Question: I have entity e.g. 'Product' which aggregates other entities such as 'Category'. Those entities can also aggregate other entities and so on. Now I need to test my queries to database.
For simple CRUD I would create mock of 'EntityManager'. But what if I have more complex query which I need to test for correct functionality. Then I probably need to persist entity (or more of them) and try to retrieve/update, whatever. I would also need to persist all entities on which my 'Product' depends.
I don't like such approach. What is the best way to test such queries?
Thanks for replies.
---
Update -- example
Lets assume following entity structure

This structure is maintained by JPA implementation. For example 'Product' class would look like this
'''
@Entity
public class Product {
@Id
@GeneratedValue(strategy = GenerationType.AUTO)
private Long id;
private String name;
@ManyToOne
private Category category;
@ManyToOne
private Entity1 something;
}
'''
So now if I want to test any query used in DAO I need to create 'Product' in database, but it is dependent on 'Category' and 'Entity1' and there is '@ManyToOne' annotation so values cannot be 'null'. So I need to persist those entities too, but they have also dependencies.
I'm considering pre-creating entities such 'Category', 'Entity1' and 'Entity2' before test using SQL script or dbunit (mentioned by @chalimartines) which would save large amount of code, but I don't know whether it is good solution. I would like to know some best practices for such testing.
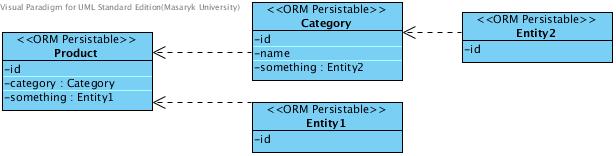
Answer: you can use '@TransactionConfiguration(transactionManager = "transactionManager", defaultRollback = true)' as
'''
@ContextConfiguration(locations={"classpath:/path/to/your/applicationContextTest.xml"})
@RunWith( SpringJUnit4ClassRunner.class)
@TransactionConfiguration(transactionManager = "transactionManager", defaultRollback = true)
public class YourClassTest {
@Test
public void test() {
//your crud
}
}
'''
You cant set the dependecies to null in order to avoid to persist them